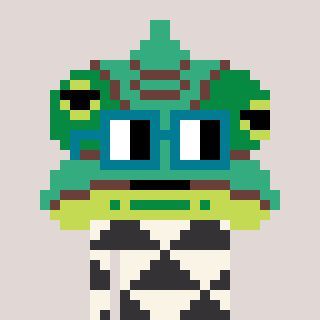
a pixel art character with square dark green glasses, a chameleon-shaped head and a grayscale-colored body on a warm background